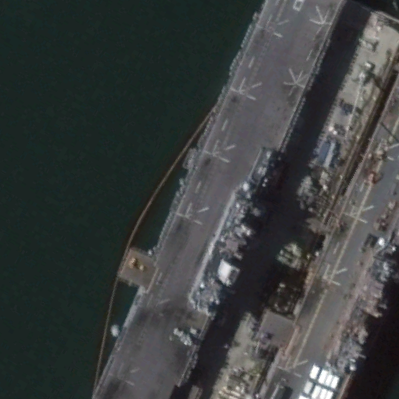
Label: assault